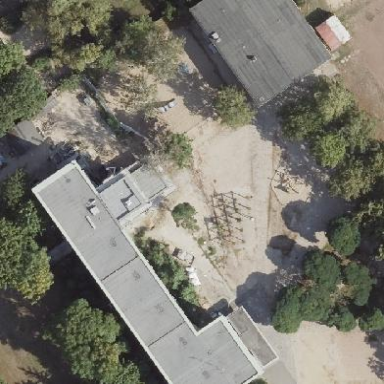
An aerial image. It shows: Flat-roofed school building.